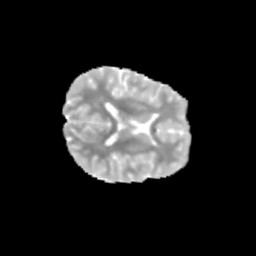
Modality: MD
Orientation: axial
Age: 12
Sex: female
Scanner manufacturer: siemens
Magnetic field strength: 3 T
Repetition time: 3.8 s
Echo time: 0.07 s